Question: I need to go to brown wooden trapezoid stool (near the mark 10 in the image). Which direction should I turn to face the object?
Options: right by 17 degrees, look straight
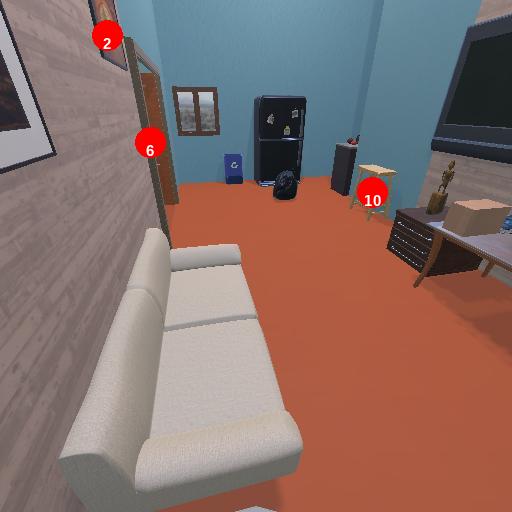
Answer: right by 17 degrees